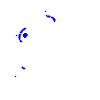
Particle: pion